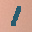
Label: 1